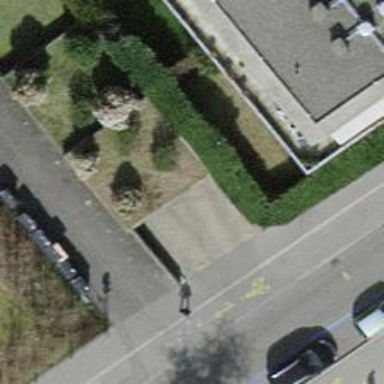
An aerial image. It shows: Driveway tunnel under the road.